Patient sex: F
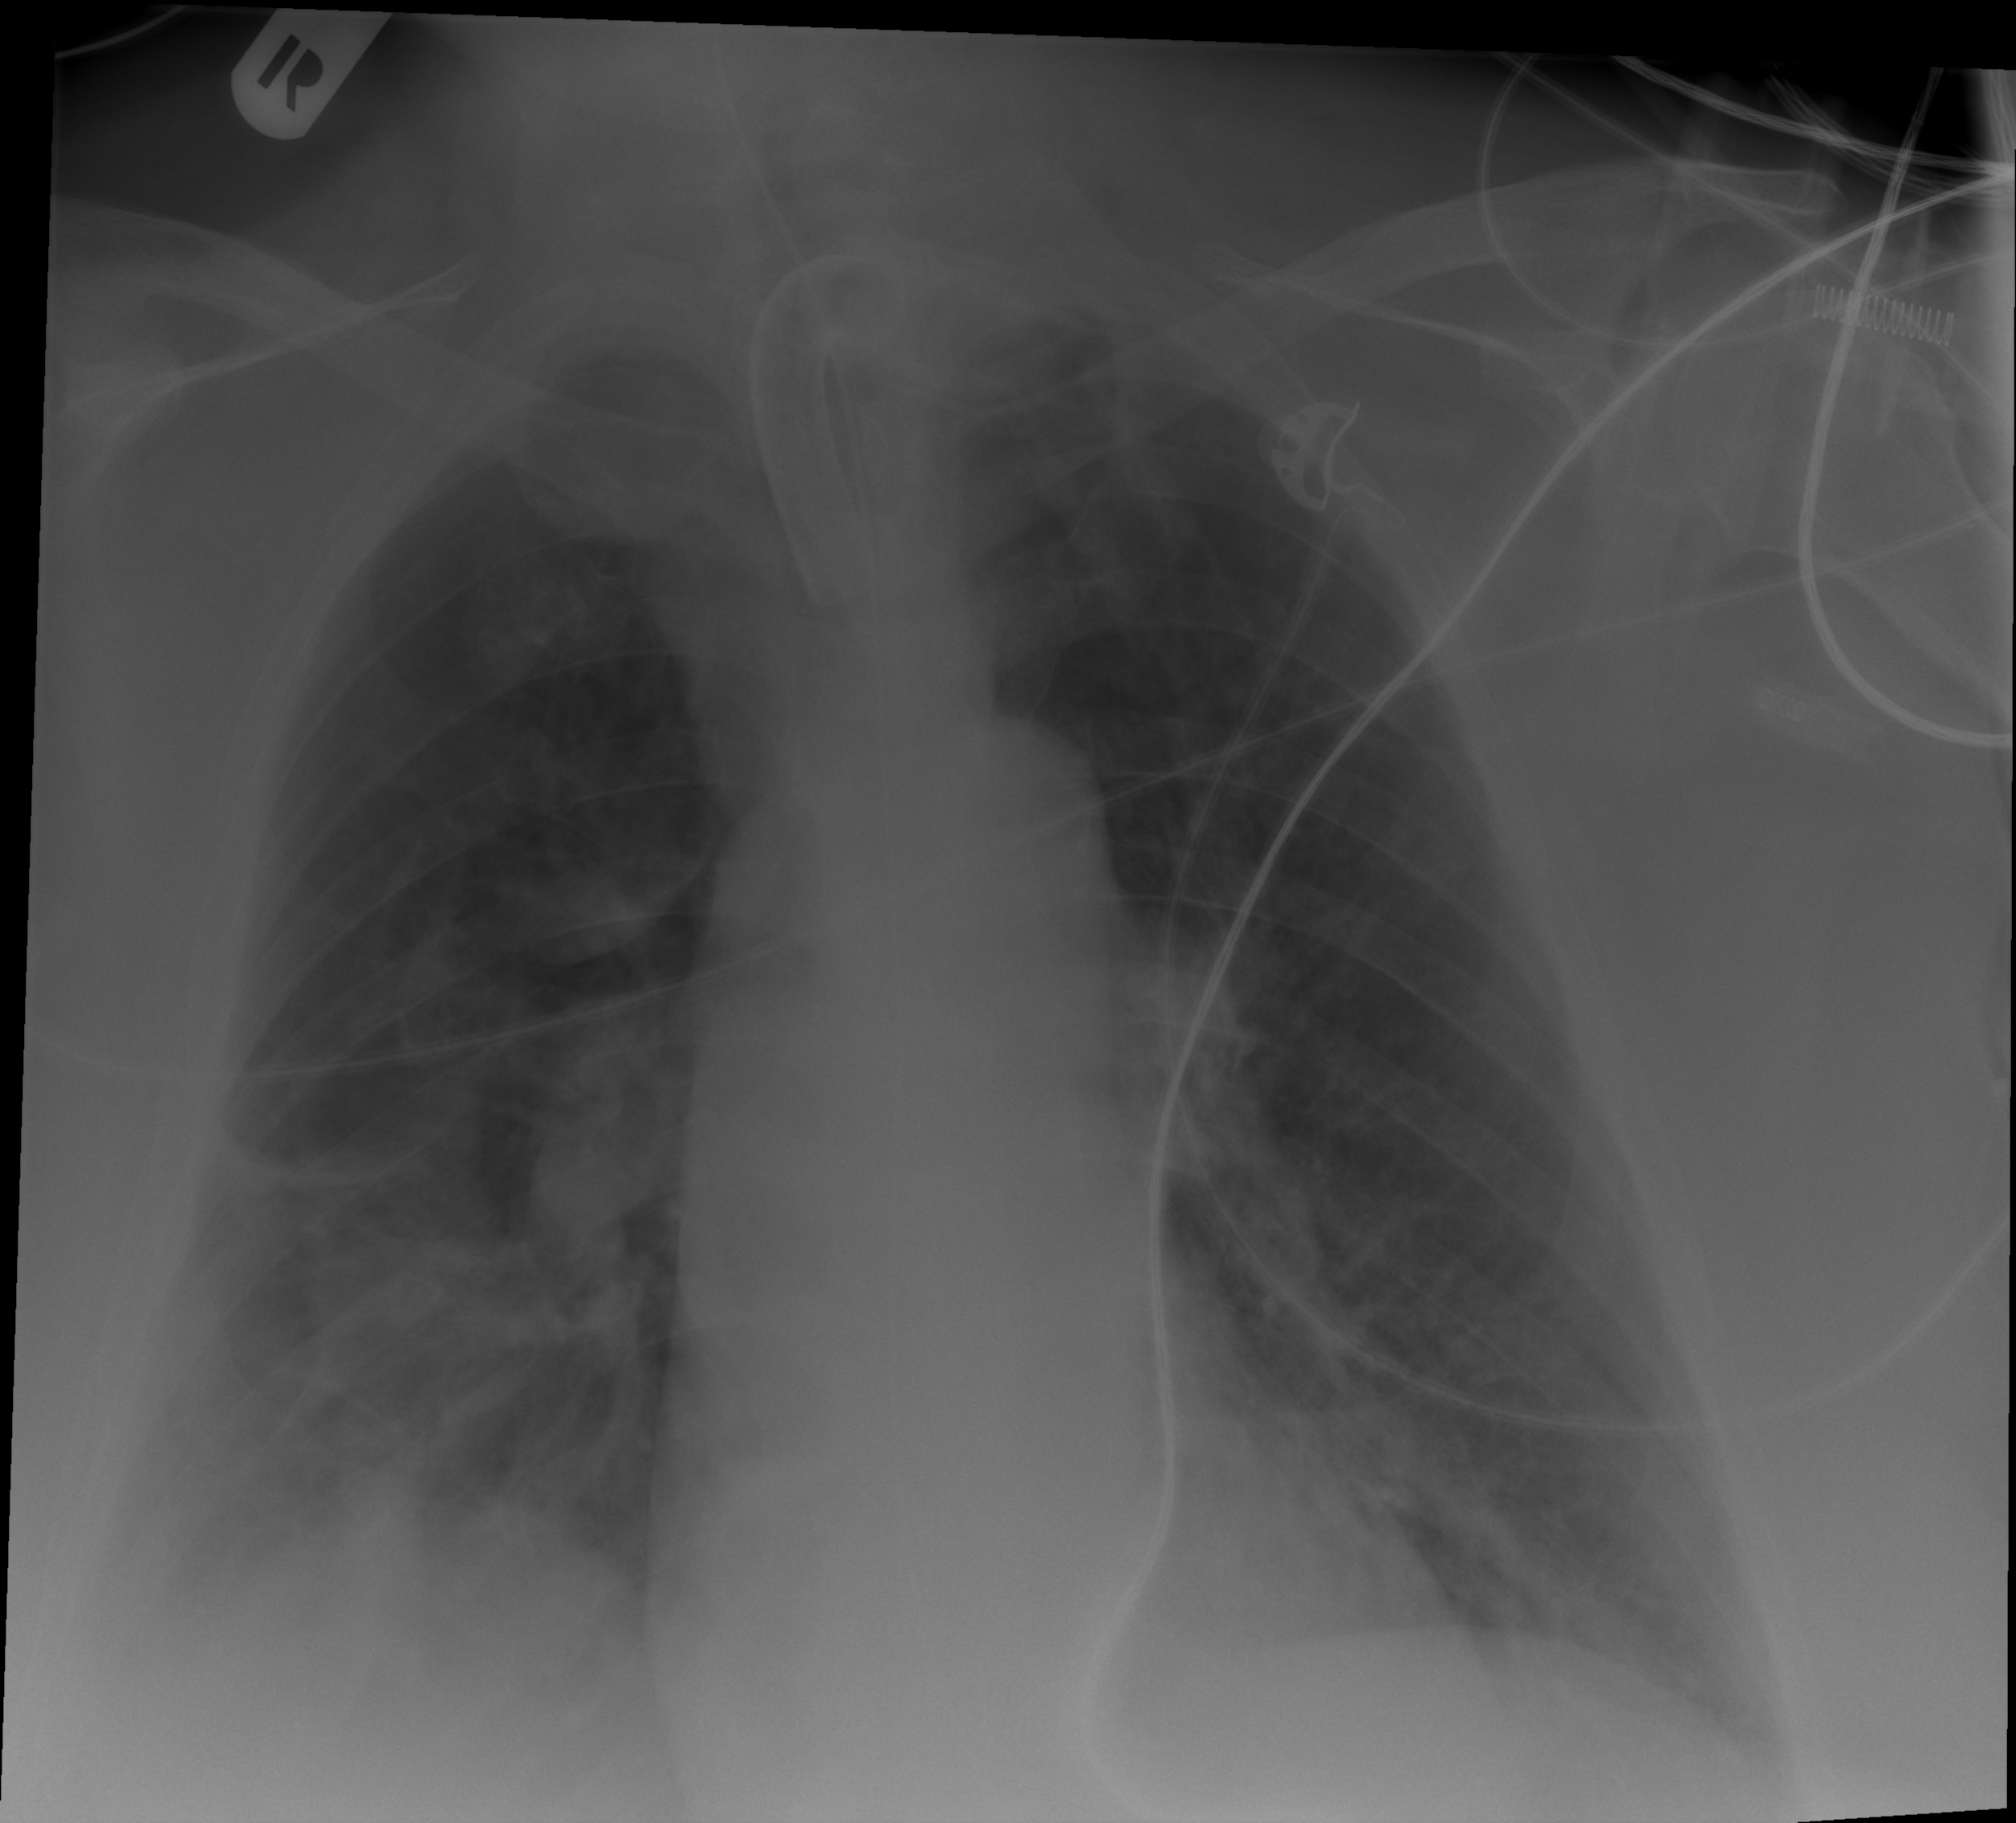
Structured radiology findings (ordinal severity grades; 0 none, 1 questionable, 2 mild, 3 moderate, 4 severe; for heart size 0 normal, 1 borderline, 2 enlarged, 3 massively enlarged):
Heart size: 2
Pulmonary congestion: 2
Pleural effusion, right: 3
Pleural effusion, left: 0
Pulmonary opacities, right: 3
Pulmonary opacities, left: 2
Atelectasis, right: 3
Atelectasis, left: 0